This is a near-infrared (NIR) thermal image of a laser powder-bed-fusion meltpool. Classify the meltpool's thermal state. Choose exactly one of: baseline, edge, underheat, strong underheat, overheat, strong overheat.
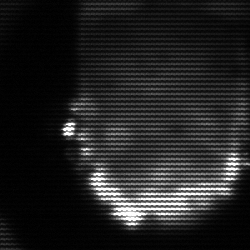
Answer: baseline